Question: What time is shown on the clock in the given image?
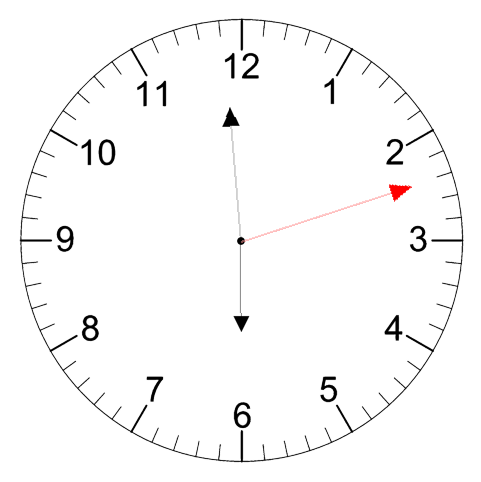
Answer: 05:59:12